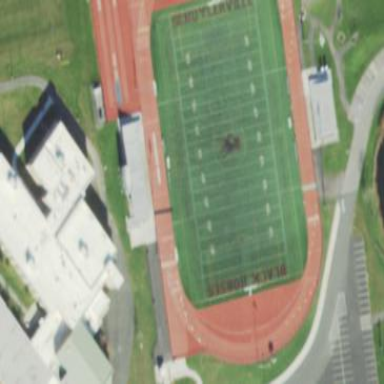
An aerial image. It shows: Turf pitch designated for American football.